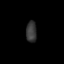
Tissue: lung
Cell type: T cells
Senescence score: 0.2269
Nuclear area (px): 218
Mean DAPI intensity: 55.394